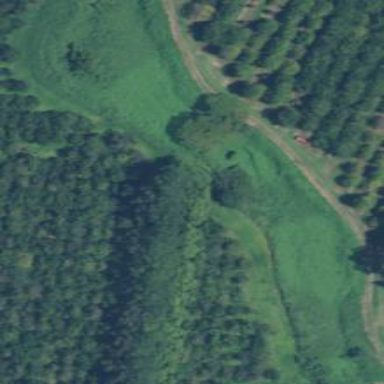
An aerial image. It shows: Orchard filled with macadamia trees.